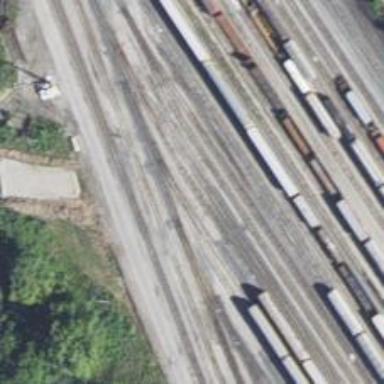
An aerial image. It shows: Railway yard in service.